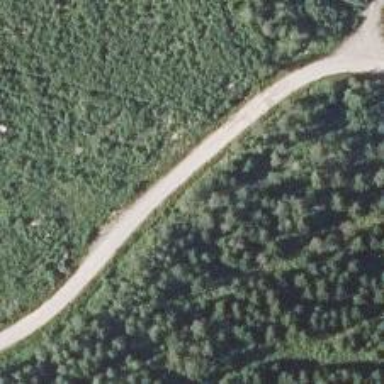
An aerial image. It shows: Track road with excellent trail visibility.